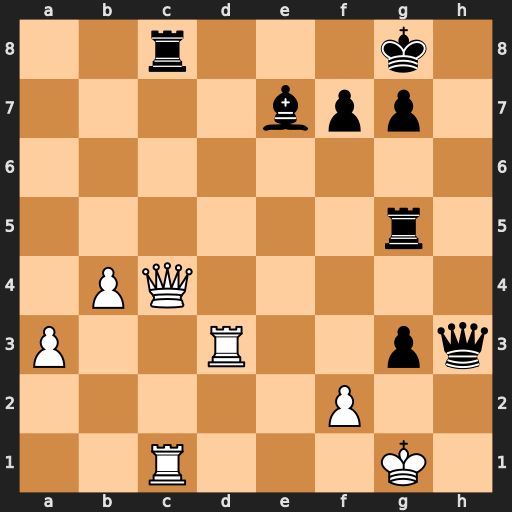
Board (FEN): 2r3k1/4bpp1/8/6r1/1PQ5/P2R2pq/5P2/2R3K1
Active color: w
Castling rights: -
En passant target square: -
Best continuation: Qxc8+ Qxc8 Rxc8+